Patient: sex F, age 44
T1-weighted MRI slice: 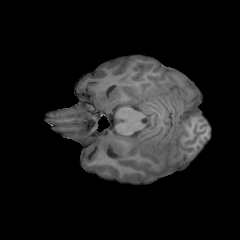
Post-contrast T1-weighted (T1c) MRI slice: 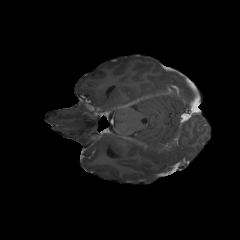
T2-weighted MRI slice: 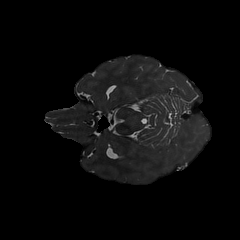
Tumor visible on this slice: no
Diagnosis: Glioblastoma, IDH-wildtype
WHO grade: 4